三年级 · 度量几何学
如图是一个绿地广场扩建后的平面图。这个绿地广场扩建后的面积是多少平方米?

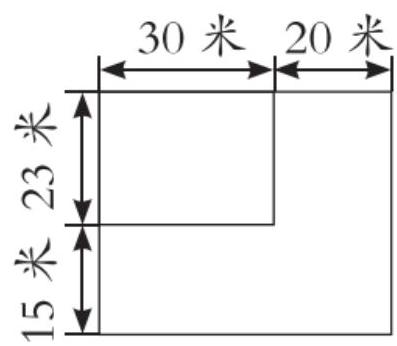
答案: 解: $30+20=50$ (米)

$23+15=38($ 米 $)$

$50 \times 38=1900$ (平方米)

答: 这个绿地广场扩建后的面积是 1900 平方米。